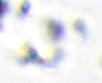
Label: Phaeocystis